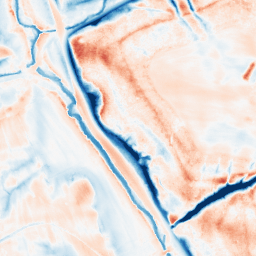
Category: trend_removal
Decomposition family: local_polynomial
Decomposition parameters: window_size: 31
degree: 2
Upsampling method: quintic
Upsampling parameters: scale: 2
Upsampling scale: 2